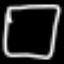
Label: square